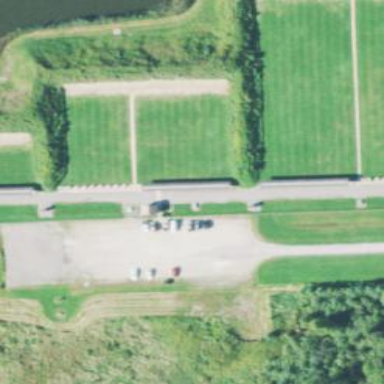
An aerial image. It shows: Shooting range on leisure land pitch.